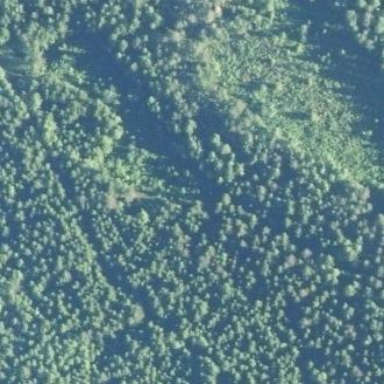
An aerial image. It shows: Forest area with natural scrub vegetation.